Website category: auto
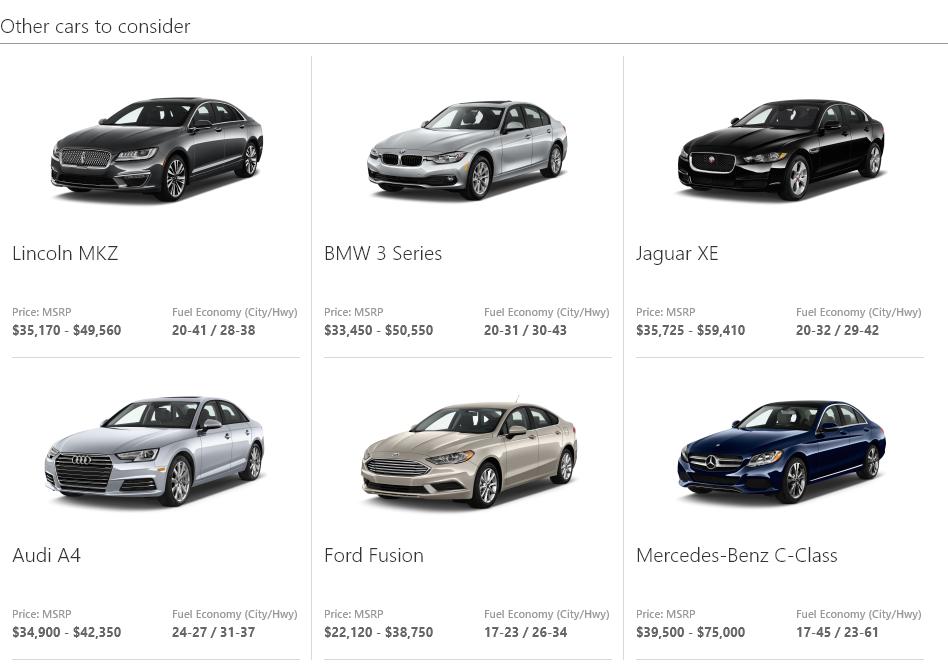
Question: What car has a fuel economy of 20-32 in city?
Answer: Jaguar XE

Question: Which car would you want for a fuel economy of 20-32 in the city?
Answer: Jaguar XE

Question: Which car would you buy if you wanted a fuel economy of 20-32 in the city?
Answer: Jaguar XE

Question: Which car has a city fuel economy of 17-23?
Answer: Ford Fusion

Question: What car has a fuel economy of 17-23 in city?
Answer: Ford Fusion

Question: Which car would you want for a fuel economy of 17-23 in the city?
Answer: Ford Fusion

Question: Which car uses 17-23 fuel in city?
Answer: Ford Fusion

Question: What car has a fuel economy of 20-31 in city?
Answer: BMW 3 Series

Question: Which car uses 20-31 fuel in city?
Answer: BMW 3 Series

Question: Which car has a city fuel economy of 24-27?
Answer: Audi A4

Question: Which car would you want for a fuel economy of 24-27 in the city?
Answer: Audi A4

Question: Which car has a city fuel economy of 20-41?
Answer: Lincoln MKZ

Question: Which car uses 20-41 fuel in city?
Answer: Lincoln MKZ

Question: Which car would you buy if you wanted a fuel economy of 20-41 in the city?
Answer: Lincoln MKZ

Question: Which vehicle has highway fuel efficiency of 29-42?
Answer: Jaguar XE

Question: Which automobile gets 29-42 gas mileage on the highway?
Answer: Jaguar XE

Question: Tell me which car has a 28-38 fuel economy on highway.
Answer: Lincoln MKZ

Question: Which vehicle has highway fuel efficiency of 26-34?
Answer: Ford Fusion

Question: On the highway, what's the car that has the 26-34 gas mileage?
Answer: Ford Fusion

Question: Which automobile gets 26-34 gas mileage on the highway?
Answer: Ford Fusion

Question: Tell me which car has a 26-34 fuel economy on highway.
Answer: Ford Fusion

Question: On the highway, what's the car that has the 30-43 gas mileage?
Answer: BMW 3 Series

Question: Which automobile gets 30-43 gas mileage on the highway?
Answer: BMW 3 Series

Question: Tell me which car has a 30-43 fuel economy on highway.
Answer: BMW 3 Series

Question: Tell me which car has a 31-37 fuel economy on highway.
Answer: Audi A4

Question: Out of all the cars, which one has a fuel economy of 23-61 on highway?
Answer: Mercedes-Benz C-Class

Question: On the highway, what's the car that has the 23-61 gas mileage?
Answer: Mercedes-Benz C-Class

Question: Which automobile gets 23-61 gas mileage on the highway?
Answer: Mercedes-Benz C-Class